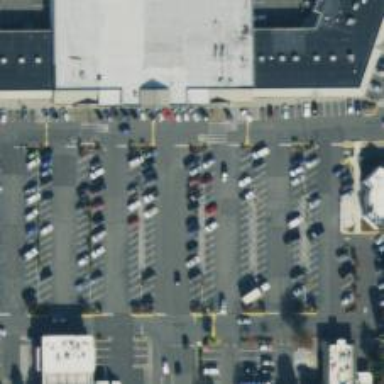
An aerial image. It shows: Trolley bay.